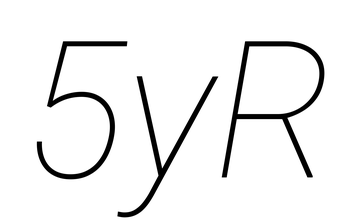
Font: Roboto-Italic_Thin_Italic